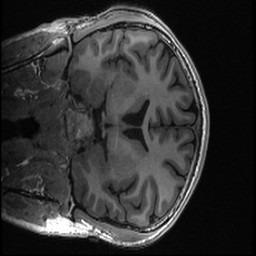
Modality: T1w
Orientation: coronal
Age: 23
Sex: male